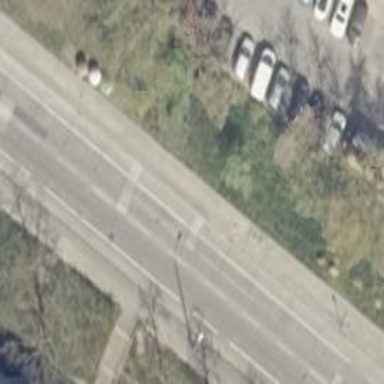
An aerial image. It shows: Secondary road with asphalt surface. It has separate cycle lane and sidewalks on both sides.